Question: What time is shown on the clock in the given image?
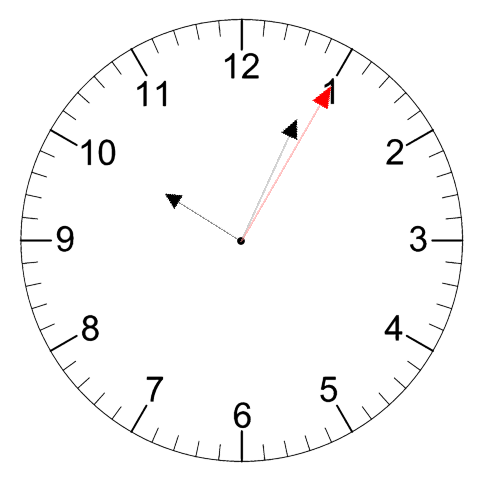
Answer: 10:04:05